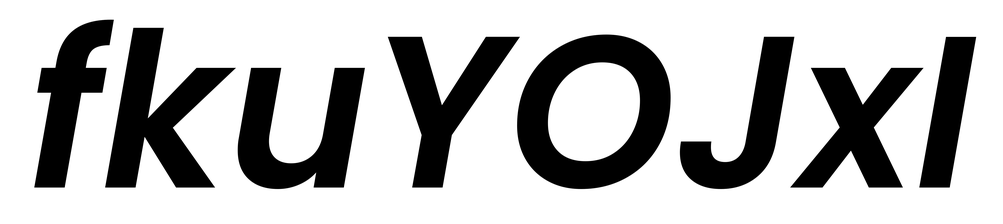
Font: Poppins-SemiBoldItalic